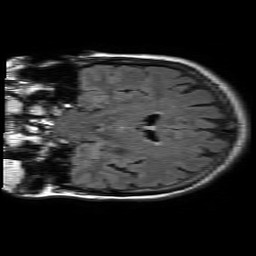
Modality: FLAIR
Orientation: coronal
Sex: female
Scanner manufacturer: philips
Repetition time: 11 s
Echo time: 0.125 s